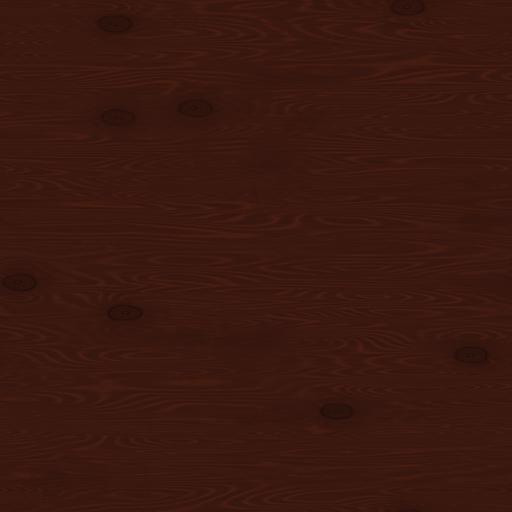
Tags: black brown clean dark fine processed smooth wood wooden